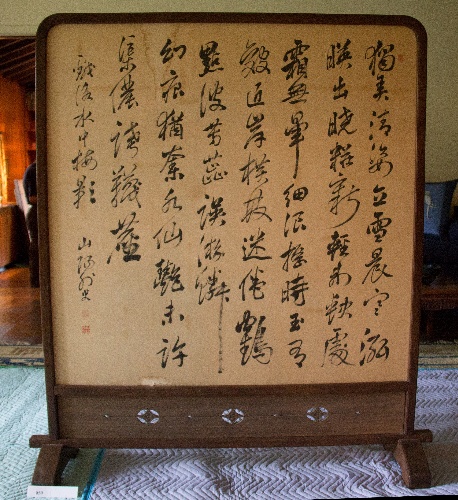
Title: 松村景文筆　頼山陽書　梅図衝立屏風|Plum Blossoms
Artist: Matsumura Keibun 松村景文|Rai San’yō 頼山陽
Artist bio: Japanese, 1779–1843|Japanese, 1780–1832
Date: ca. 1823
Object type: Screen
Classification: Paintings
Medium: Freestanding screen (tsuitate); ink on paper
Culture: Japan
Period: Edo period (1615–1868)
Dimensions: H. (incl. stand) 57 in. (144.8 cm)
Department: Asian Art
Credit line: Gift of Florence and Herbert Irving, 2015
Accession year: 2015
Repository: Metropolitan Museum of Art, New York, NY